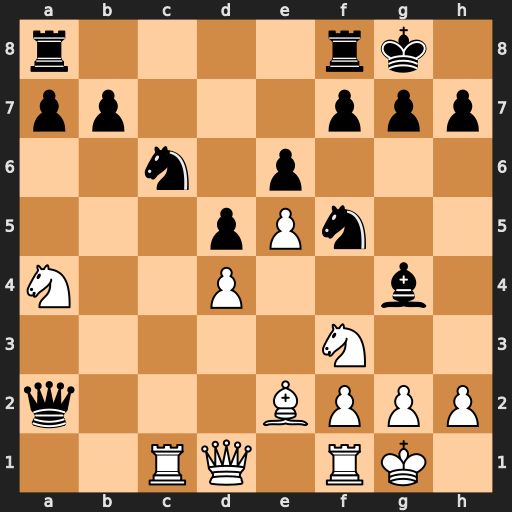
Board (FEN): r4rk1/pp3ppp/2n1p3/3pPn2/N2P2b1/5N2/q3BPPP/2RQ1RK1
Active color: w
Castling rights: -
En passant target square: -
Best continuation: Ra1 Qxa1 Qxa1